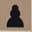
Piece: bP